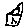
Label: house